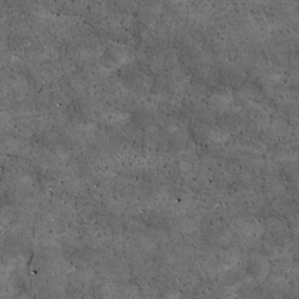
Label: non_frost